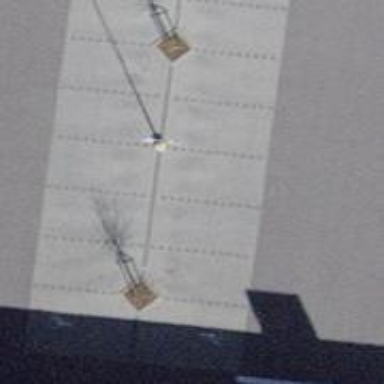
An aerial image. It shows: Support pole.